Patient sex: F
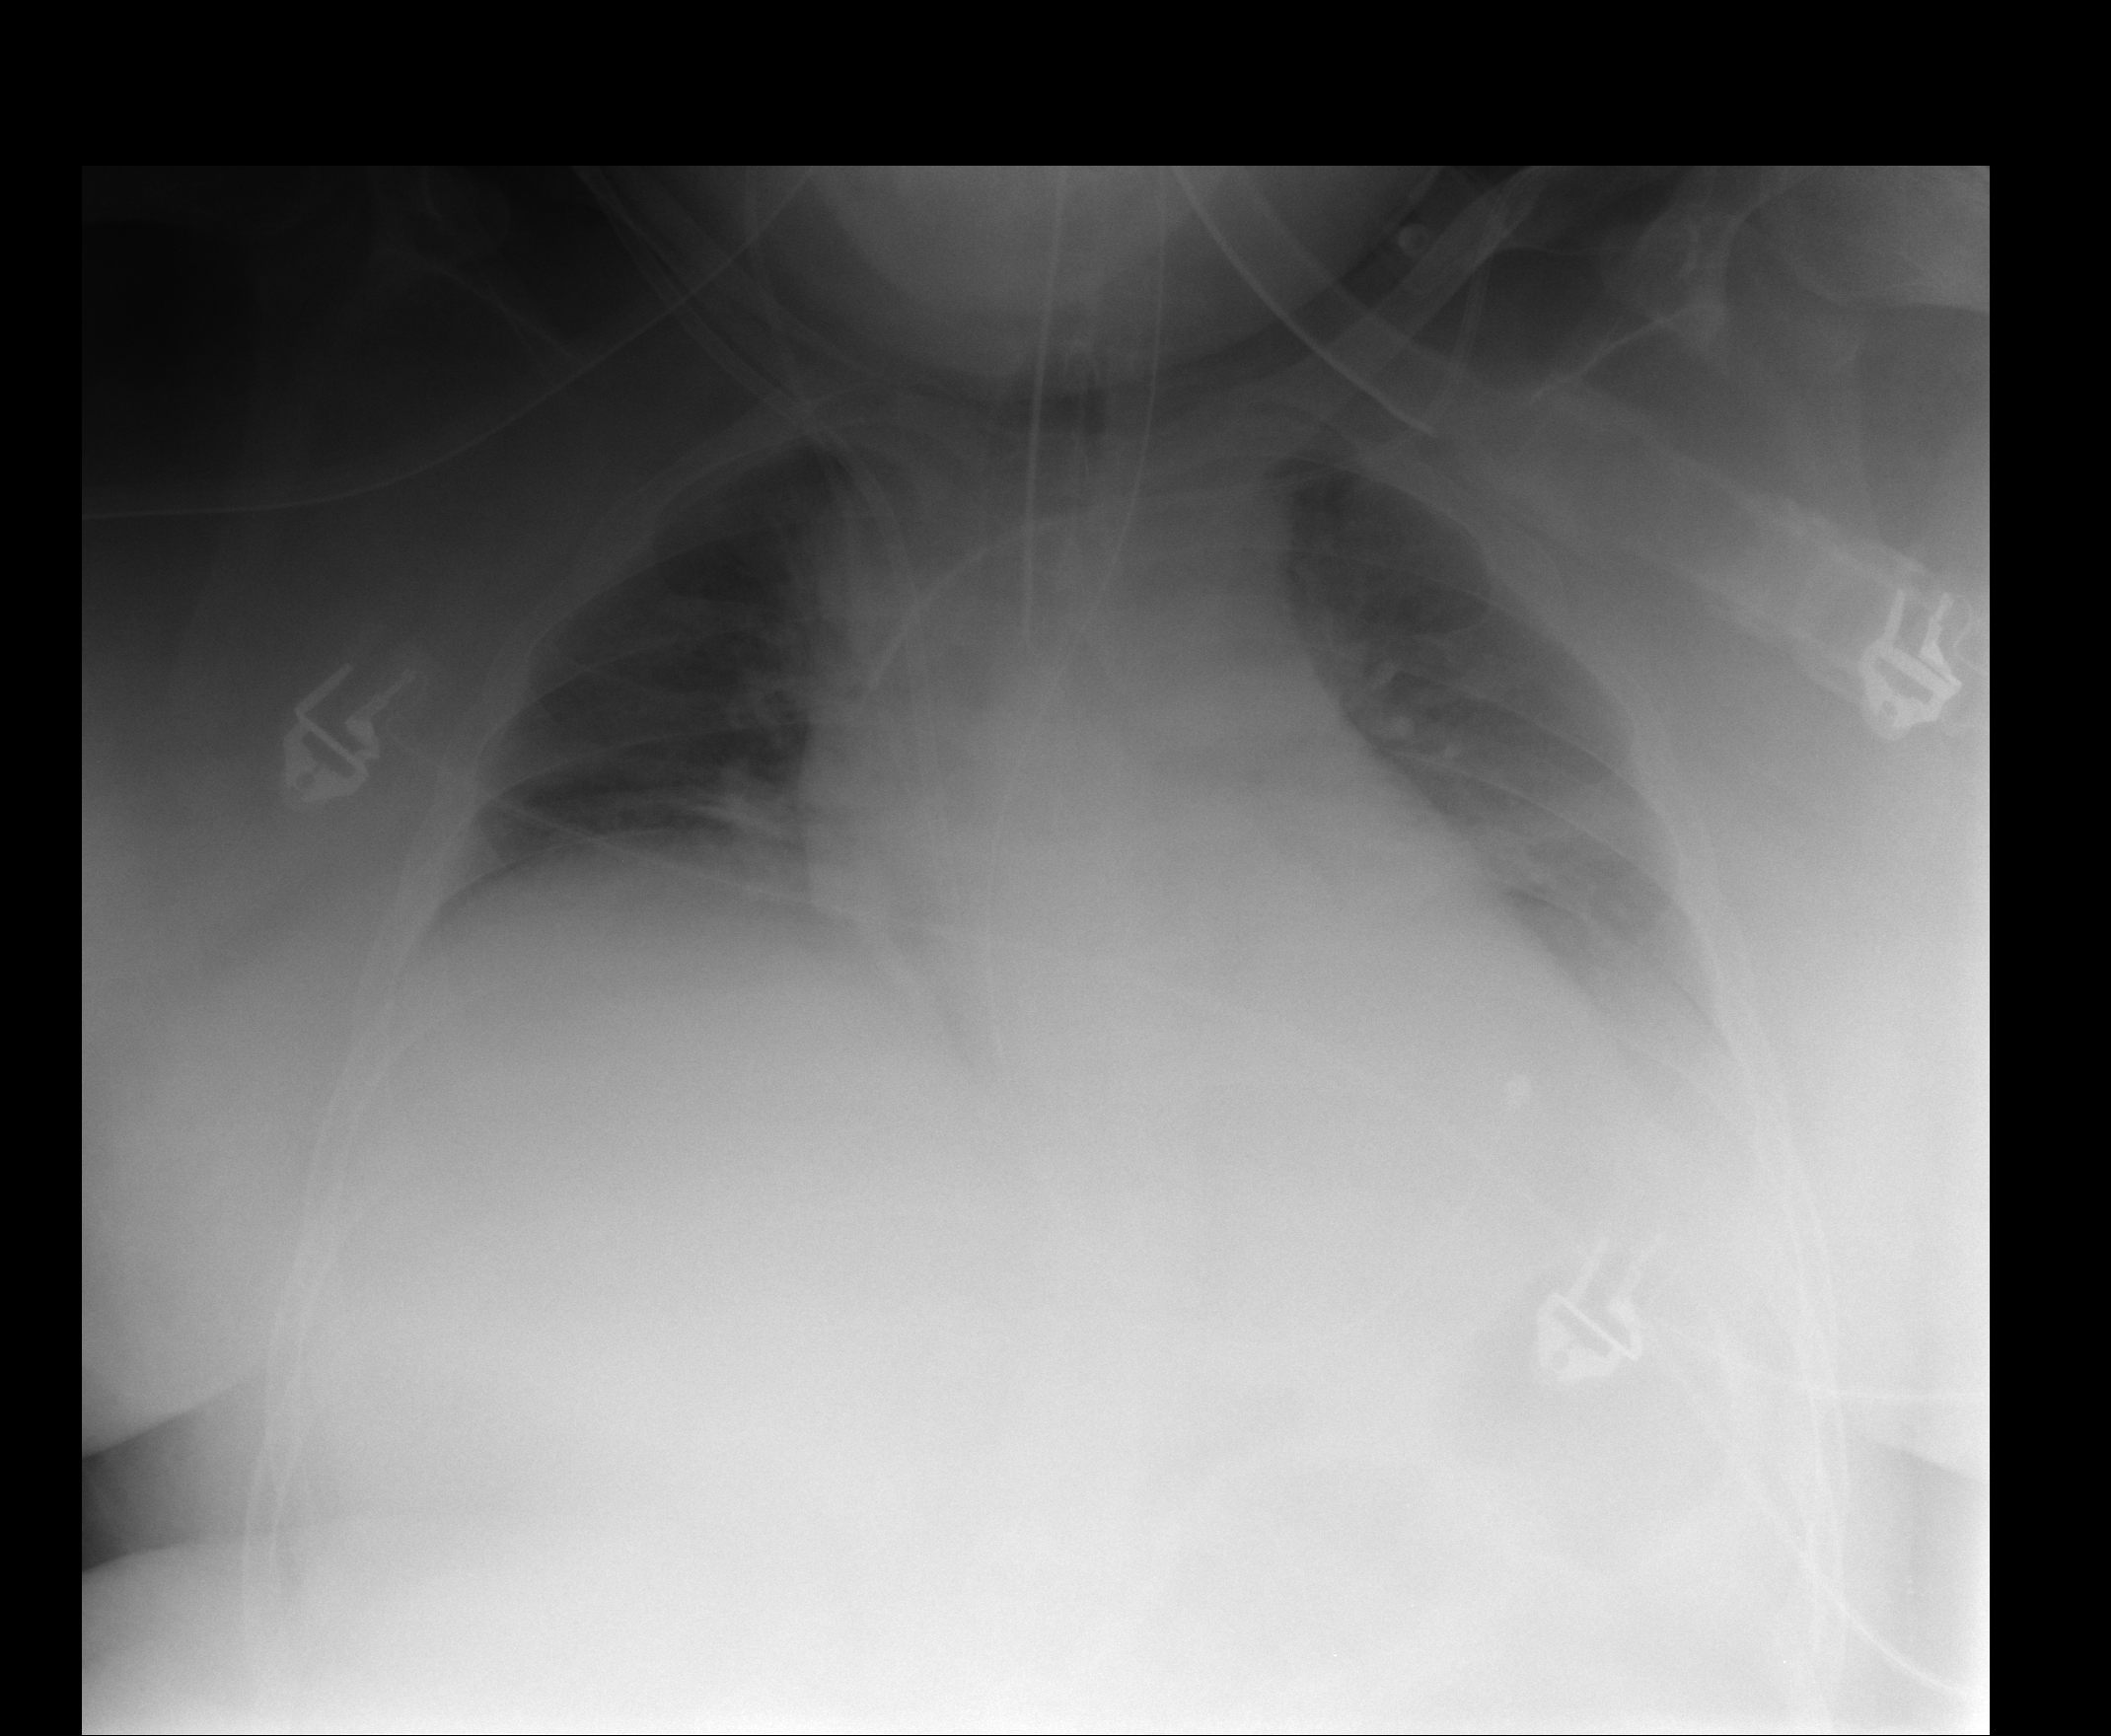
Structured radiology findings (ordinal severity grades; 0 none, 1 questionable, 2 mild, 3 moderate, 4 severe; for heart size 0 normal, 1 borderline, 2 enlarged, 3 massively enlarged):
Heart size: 0
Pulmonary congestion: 0
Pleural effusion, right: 0
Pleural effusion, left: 0
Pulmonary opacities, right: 0
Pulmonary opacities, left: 0
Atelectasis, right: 2
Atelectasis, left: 2